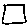
Label: square